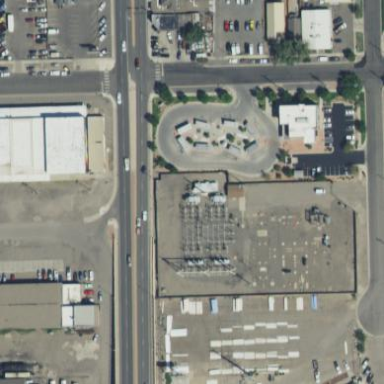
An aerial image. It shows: Outdoor distribution substation.